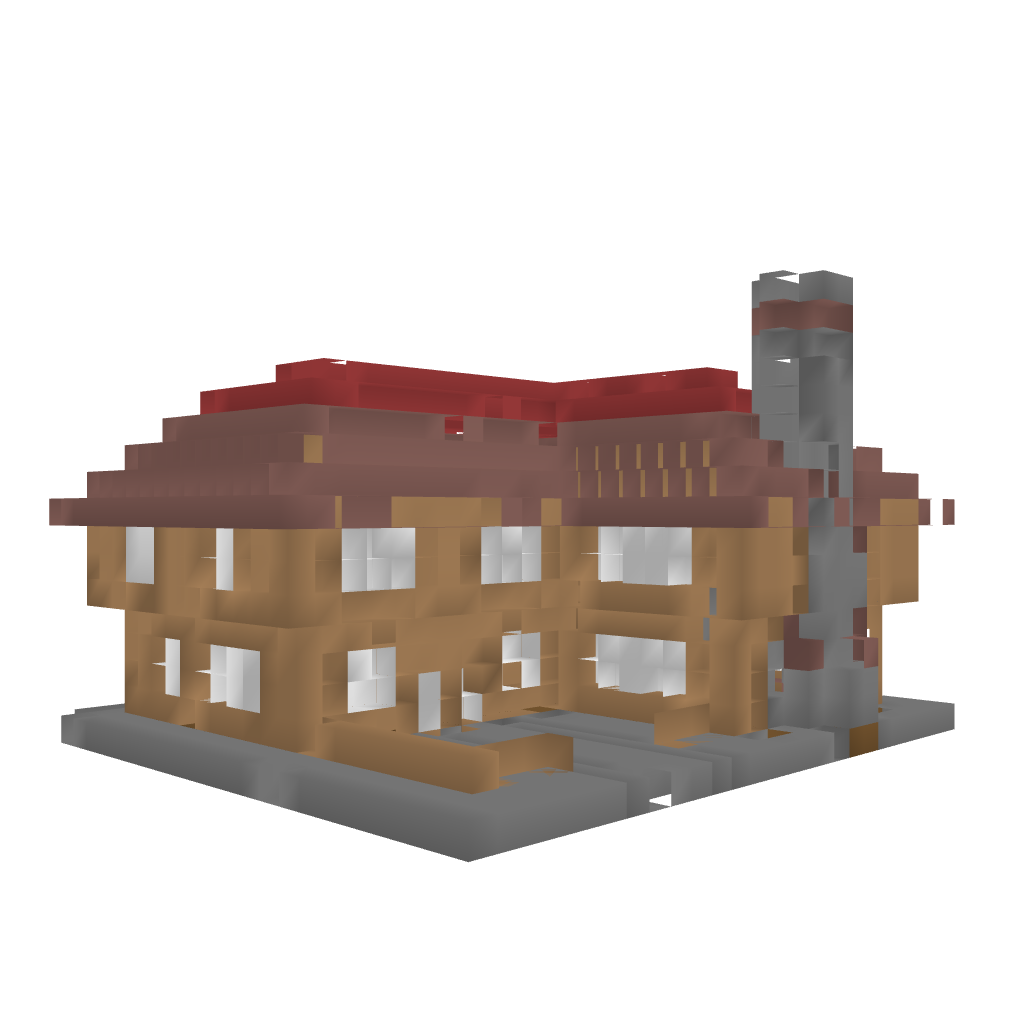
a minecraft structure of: A medium Inn good quality